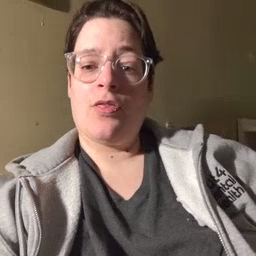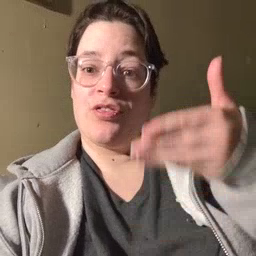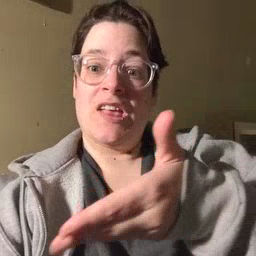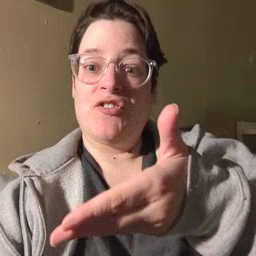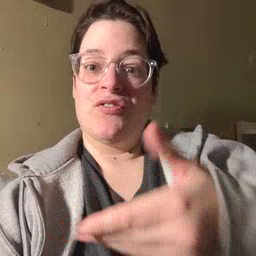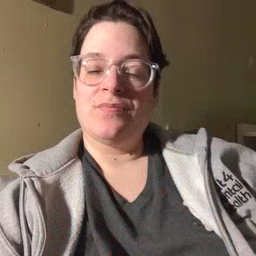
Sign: there